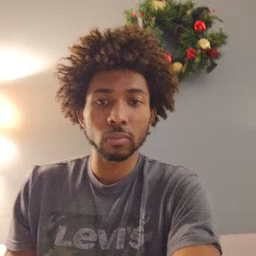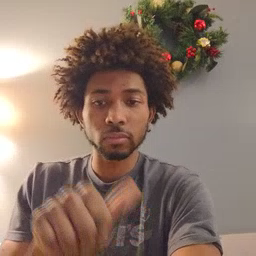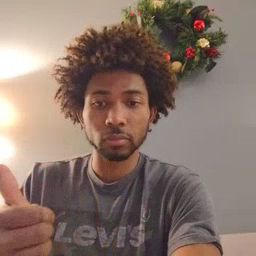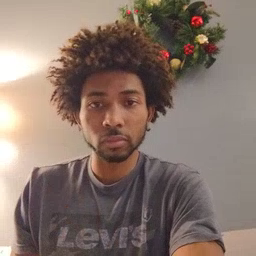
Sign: another